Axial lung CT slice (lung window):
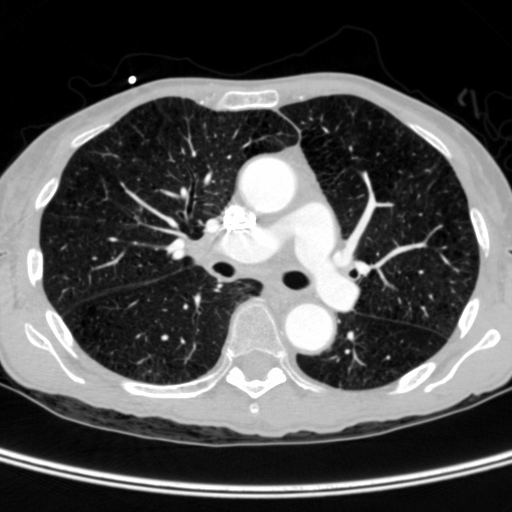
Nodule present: no